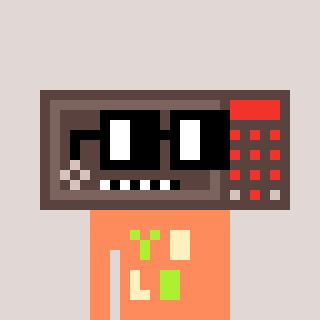
a pixel art character with square black glasses, a wallsafe-shaped head and a peachy-colored body on a warm background